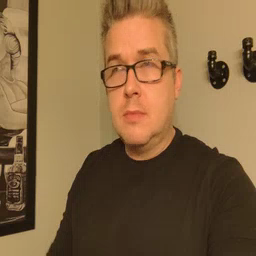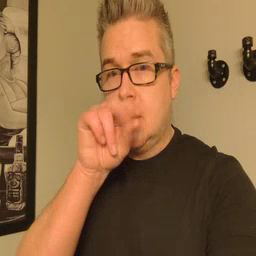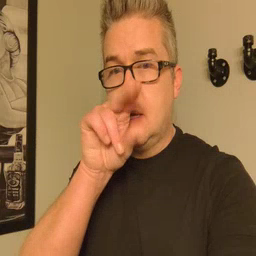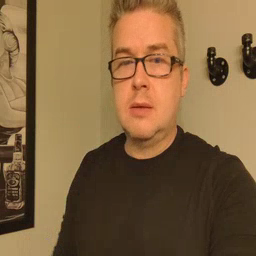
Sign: duck